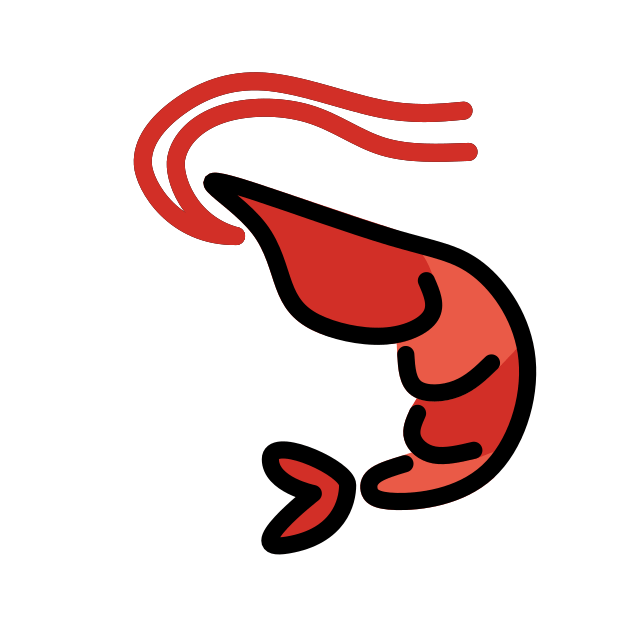
shrimp